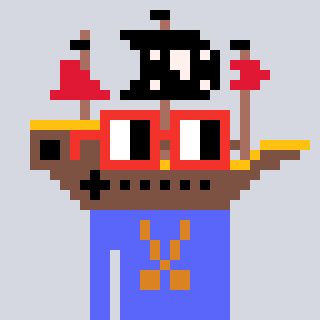
a pixel art character with square red glasses, a pirateship-shaped head and a purple-colored body on a cool background